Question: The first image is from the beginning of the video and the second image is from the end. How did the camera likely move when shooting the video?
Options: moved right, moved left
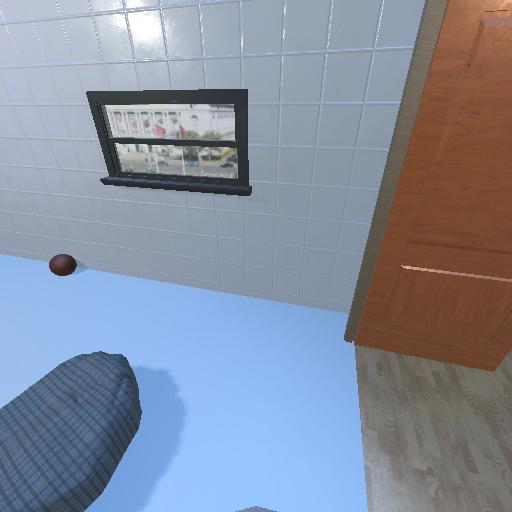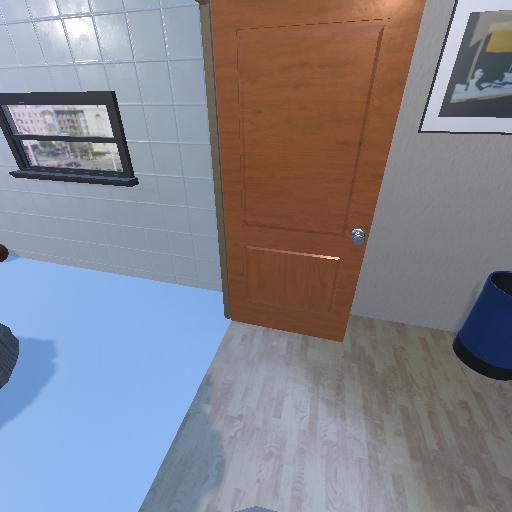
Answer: moved right